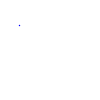
Particle: pion